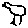
Label: bird